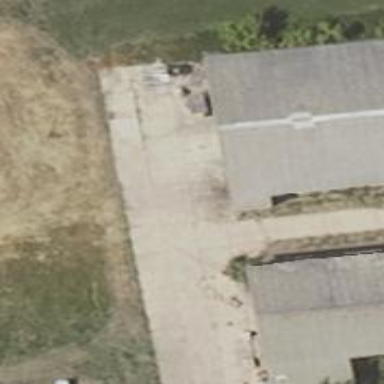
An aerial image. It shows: Concrete driveway serving as service road.